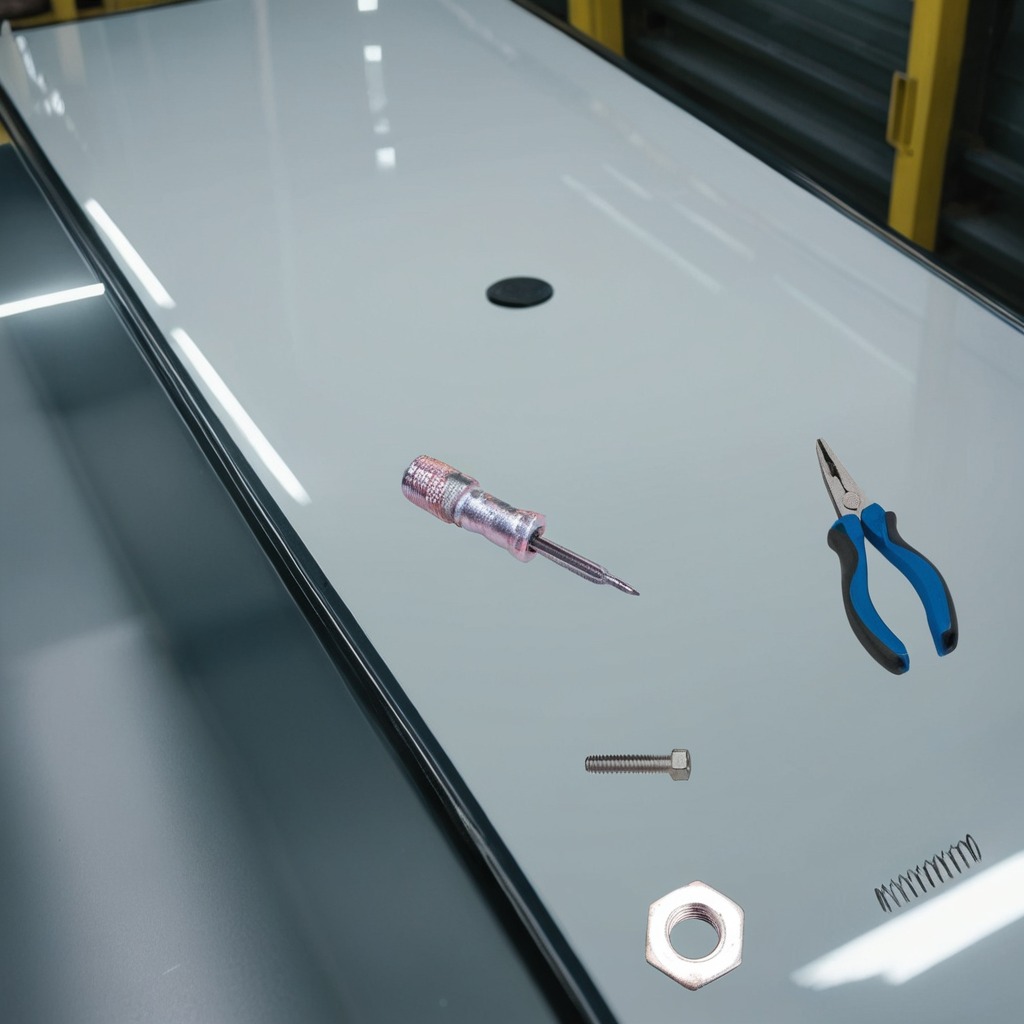
A metal machine screw, pliers, coiled metal spring, screwdriver, and metal nut are lying on the high-gloss table in a ship maintenance bay industrial lighting.